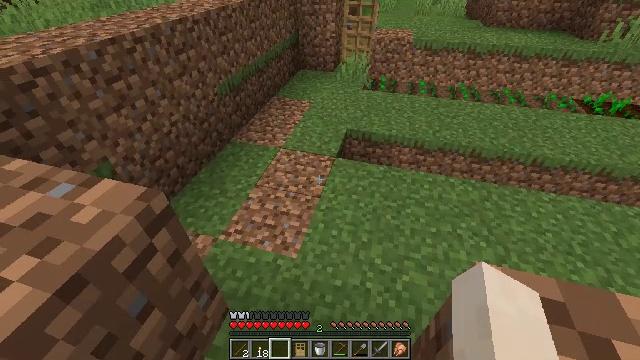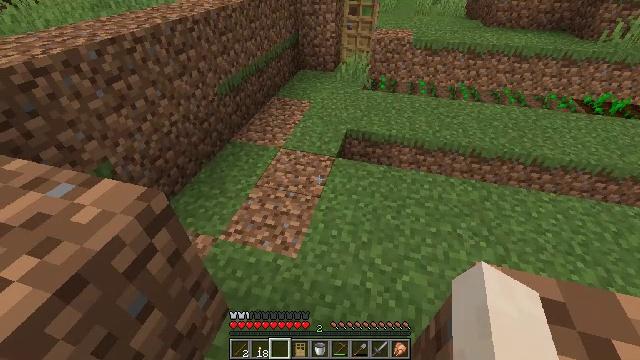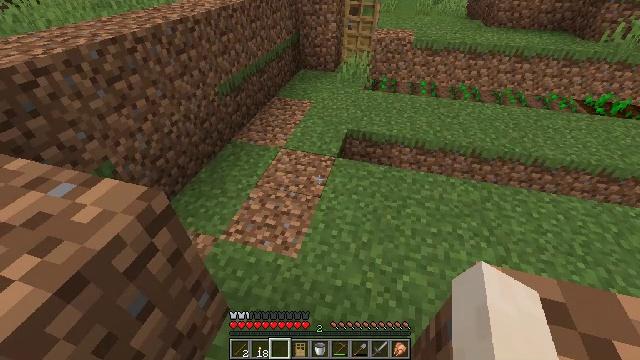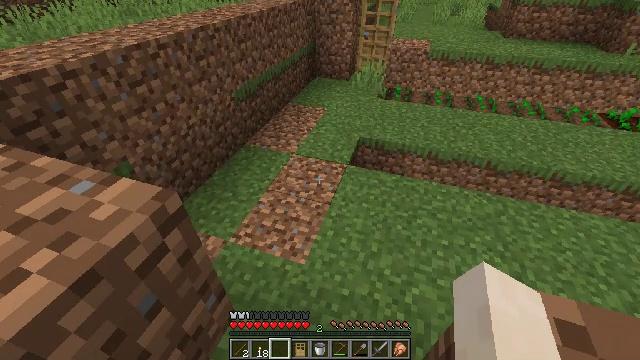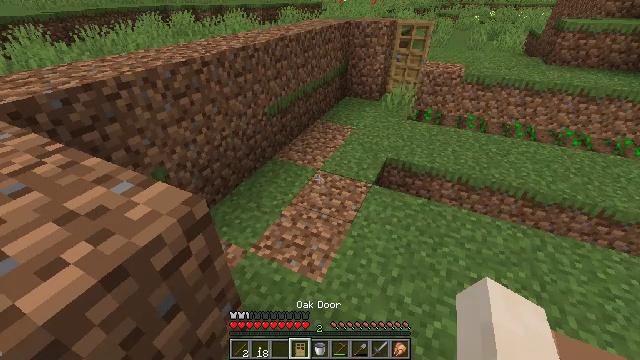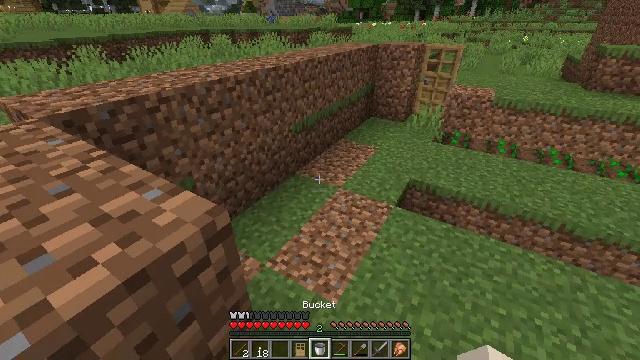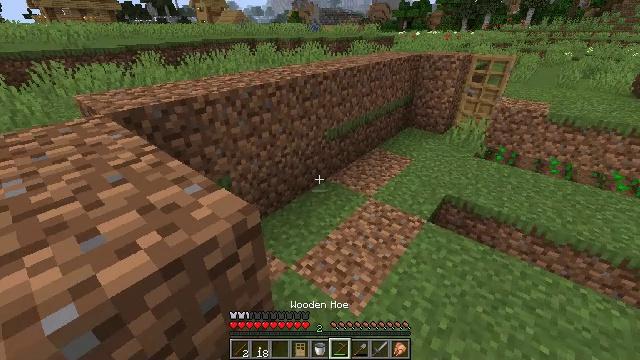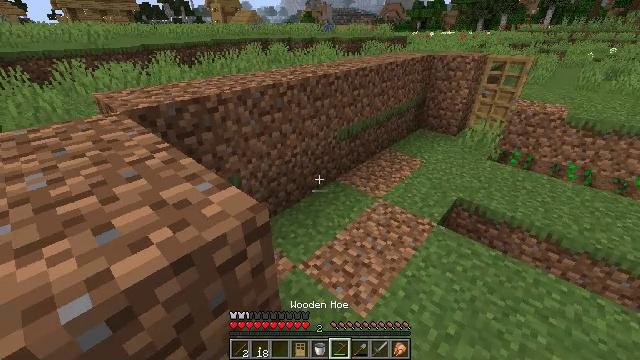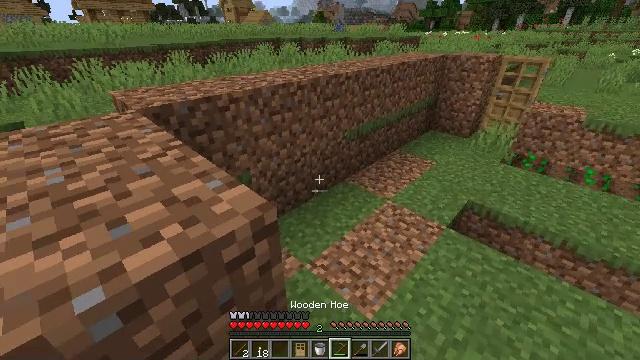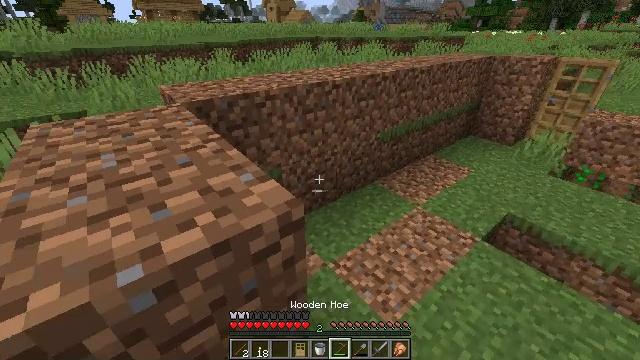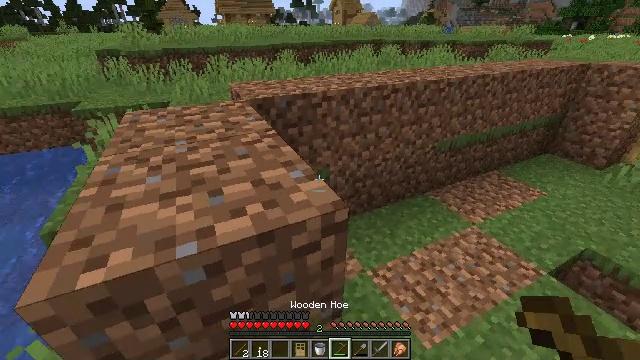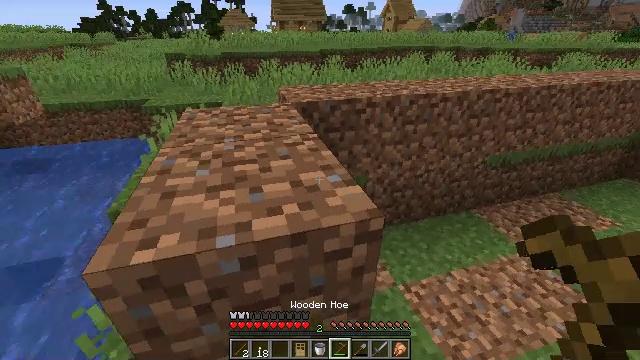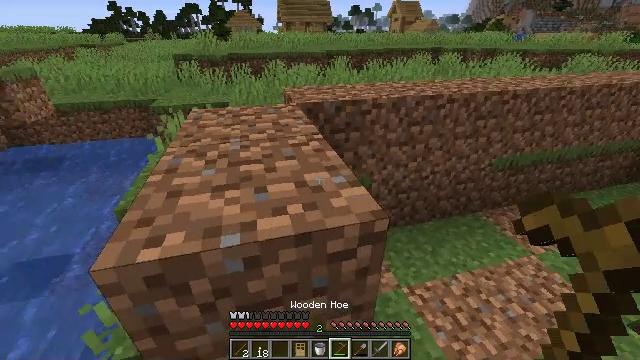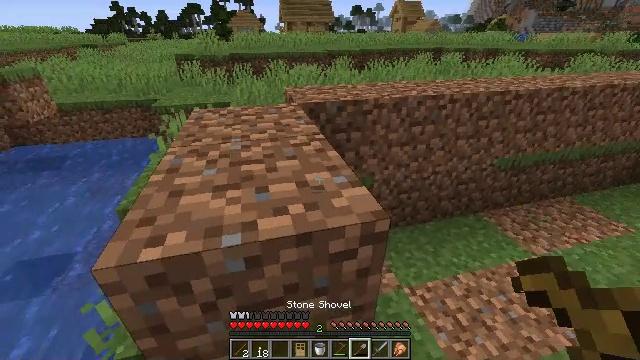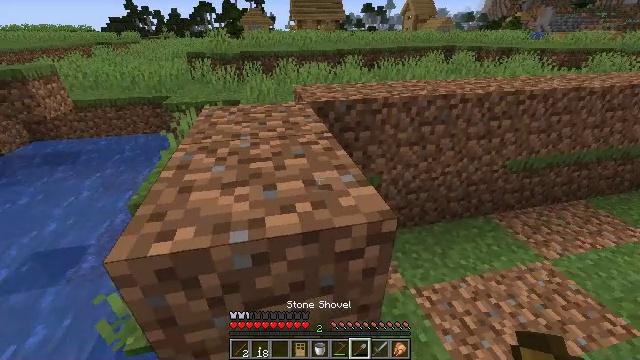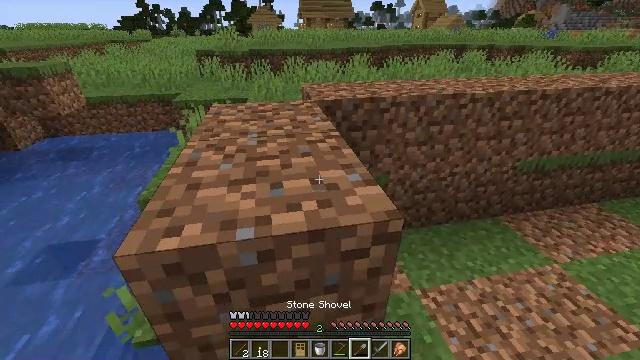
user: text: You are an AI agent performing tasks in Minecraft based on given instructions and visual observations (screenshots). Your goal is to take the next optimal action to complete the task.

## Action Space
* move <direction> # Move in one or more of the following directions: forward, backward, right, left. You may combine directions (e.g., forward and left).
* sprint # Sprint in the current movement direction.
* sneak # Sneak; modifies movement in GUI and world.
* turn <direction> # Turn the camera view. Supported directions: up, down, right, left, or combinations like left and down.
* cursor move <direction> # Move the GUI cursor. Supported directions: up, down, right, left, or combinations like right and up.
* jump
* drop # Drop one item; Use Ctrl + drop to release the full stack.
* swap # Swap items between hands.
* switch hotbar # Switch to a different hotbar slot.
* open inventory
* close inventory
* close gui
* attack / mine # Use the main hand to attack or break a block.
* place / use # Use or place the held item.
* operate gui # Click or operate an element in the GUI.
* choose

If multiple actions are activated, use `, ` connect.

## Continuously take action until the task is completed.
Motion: motion action
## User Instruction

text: Mine the dandelion from the ground.
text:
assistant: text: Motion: no_op
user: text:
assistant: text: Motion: no_op
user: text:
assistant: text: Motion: turn left and up
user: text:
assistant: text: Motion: turn left and up
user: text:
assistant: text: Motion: turn left and up
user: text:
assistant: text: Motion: turn left and up
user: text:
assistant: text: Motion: turn left
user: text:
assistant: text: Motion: turn left
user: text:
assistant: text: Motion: turn left
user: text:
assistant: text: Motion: turn left
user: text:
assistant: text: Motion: turn left and up
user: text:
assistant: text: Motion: turn left
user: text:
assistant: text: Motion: no_op
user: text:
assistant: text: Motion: turn left
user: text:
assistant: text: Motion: turn left
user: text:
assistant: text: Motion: turn left and down
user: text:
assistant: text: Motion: turn left and down
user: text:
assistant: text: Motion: move forward, turn left and down
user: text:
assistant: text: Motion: move forward, jump
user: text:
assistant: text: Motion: move forward, turn right, jump
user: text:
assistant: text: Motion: move forward, turn right, jump
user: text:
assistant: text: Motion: move forward, jump
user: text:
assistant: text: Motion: move forward, jump
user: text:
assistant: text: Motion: move forward, jump
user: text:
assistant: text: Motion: move forward, jump
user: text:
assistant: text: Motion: move forward, jump
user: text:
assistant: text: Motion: move forward, jump
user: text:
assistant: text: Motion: move forward, jump
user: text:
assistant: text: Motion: move forward, turn left and down, jump
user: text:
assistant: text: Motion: move forward, turn left and down, jump